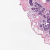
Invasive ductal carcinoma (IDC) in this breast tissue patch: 0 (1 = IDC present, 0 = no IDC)